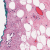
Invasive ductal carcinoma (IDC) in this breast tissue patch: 0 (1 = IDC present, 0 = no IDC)